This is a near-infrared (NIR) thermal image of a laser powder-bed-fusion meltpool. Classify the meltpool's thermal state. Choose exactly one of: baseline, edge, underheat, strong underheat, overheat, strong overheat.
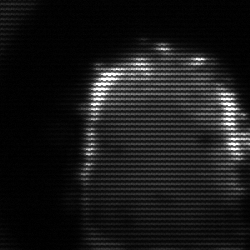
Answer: baseline